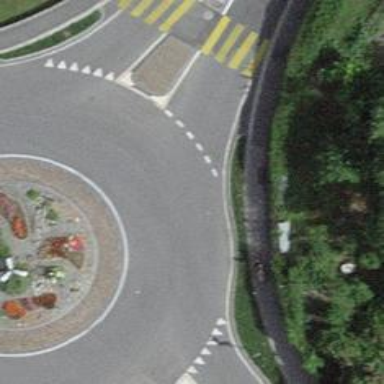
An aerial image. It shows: Asphalt road in residential area leading to roundabout.